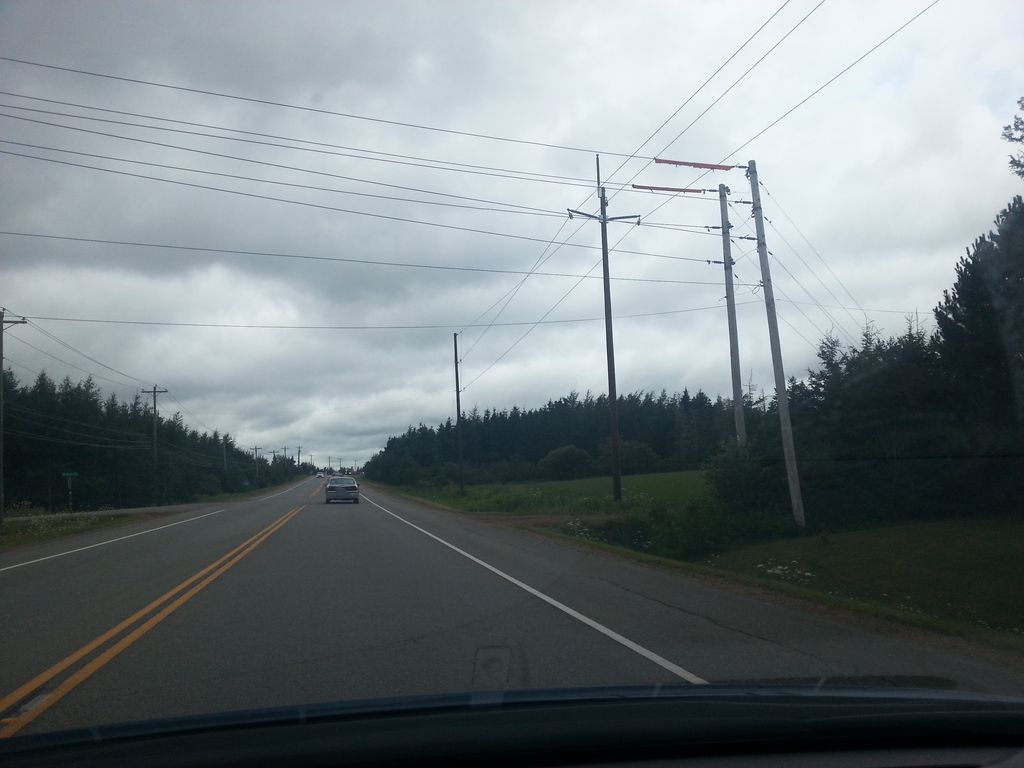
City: charlottetown